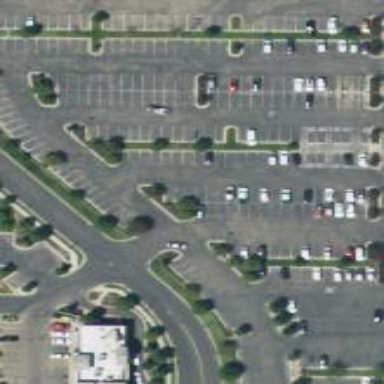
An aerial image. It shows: Paved parking area.